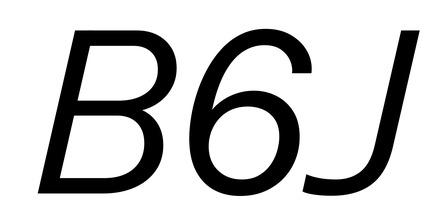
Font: InstrumentSans-Italic_Italic